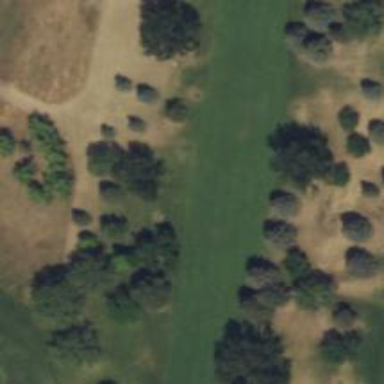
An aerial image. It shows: Golf hole.